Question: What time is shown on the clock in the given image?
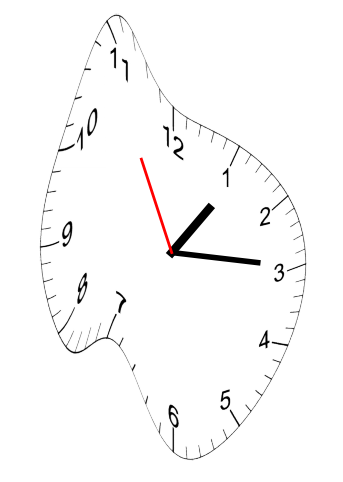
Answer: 01:14:55